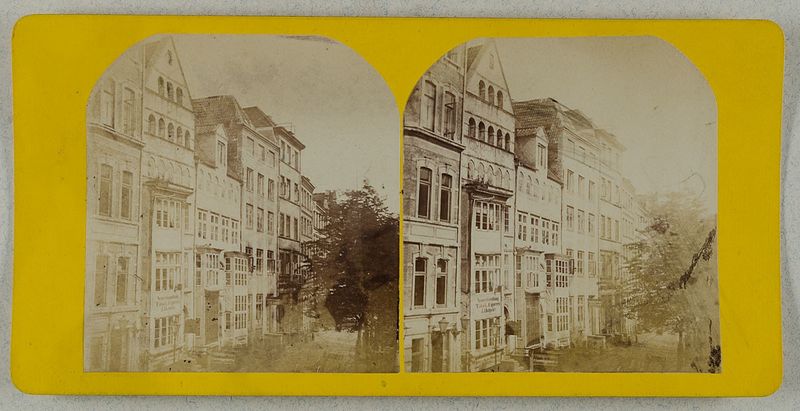
Titel: Hamburg, Rödingsmarkt 51/ 52. Stammhaus Johann Köpckes
Künstler: Johann Jacob Köpcke
Standort: Hamburg
Institution: Museum für Kunst und Gewerbe Hamburg
Schlagwörter: haus, architektur, bild, fassade, laden, fotografie, photographie, wohnhaus, architekturfotografie, etagenhaus, albumin, stereofotografie, historische, stereophotographie, architekturphotographie, bildwerke, angewandte und bildende kunst, hessische systematik, schwarzweißpositivverfahren, silbersalzverfahren, schwarzweißfotografie, gebäude, örtlichkeit, straße, stätte, wohngebäude, geschäft, straßen, plätze, albuminpapier, stereoskopische, stereoskopisches